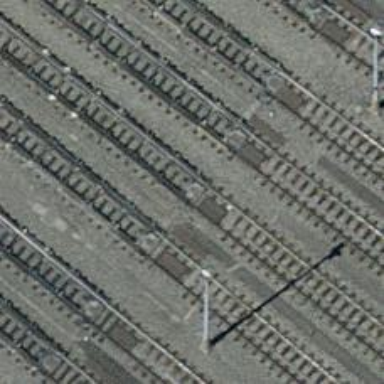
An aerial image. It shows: Railway yard with one track. The yard has beam retarder.